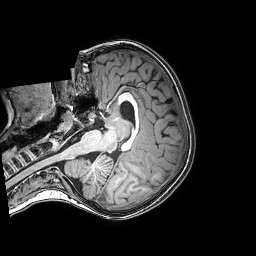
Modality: T1w
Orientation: axial
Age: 7
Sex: female
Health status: healthy